Interaction volume radius: 10 \u00c5
Interaction volume height: 20 \u00c5
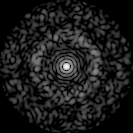
Disorder parameter: 0.8242